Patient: sex F, age 60
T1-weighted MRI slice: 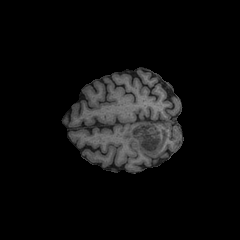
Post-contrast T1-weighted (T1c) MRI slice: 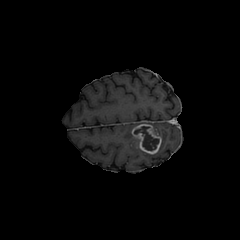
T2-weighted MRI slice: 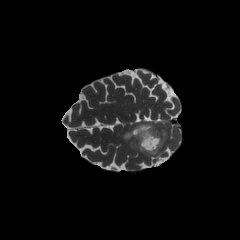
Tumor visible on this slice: yes
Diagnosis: Glioblastoma, IDH-wildtype
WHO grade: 4